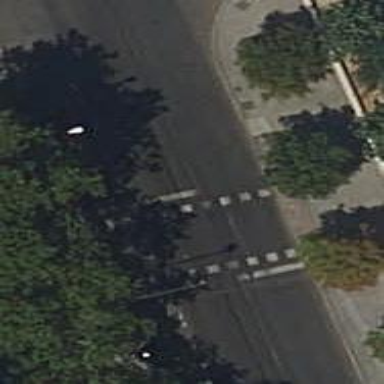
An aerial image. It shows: Crossing with traffic signals.